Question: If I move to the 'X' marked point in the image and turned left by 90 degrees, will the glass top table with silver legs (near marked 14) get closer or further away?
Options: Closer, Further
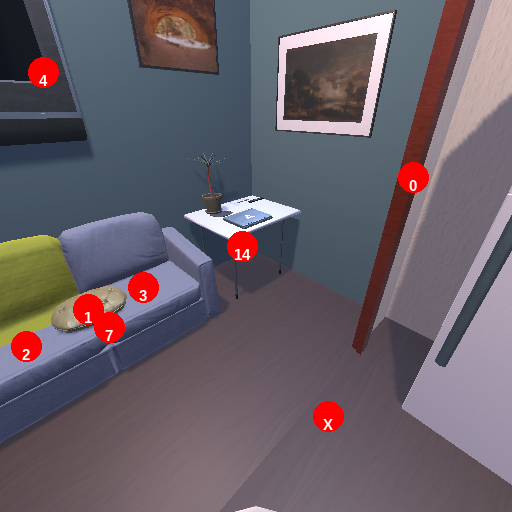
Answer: Closer